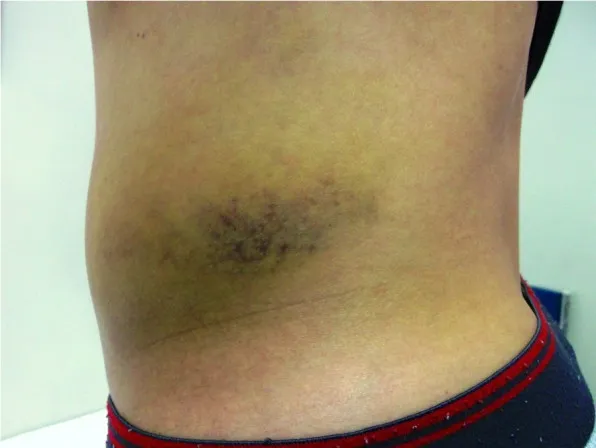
Ecchymosis on the left lateral abdomen. Ecchymosis presented 4 days later on the patient's left lateral abdomen.
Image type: radiology (x_ray)